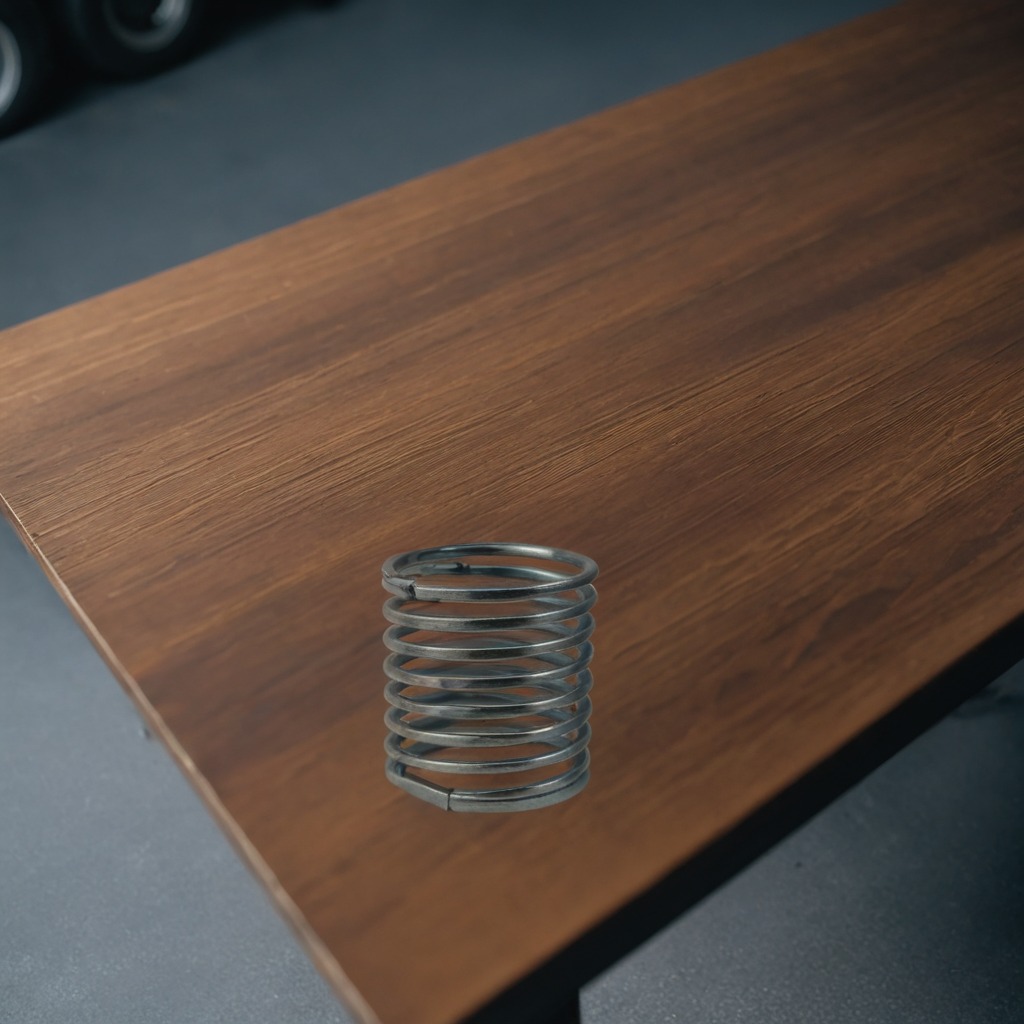
A coiled metal spring is lying on the old table with faint burn marks in a small garage at twilight.